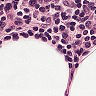
Metastatic tissue present: no